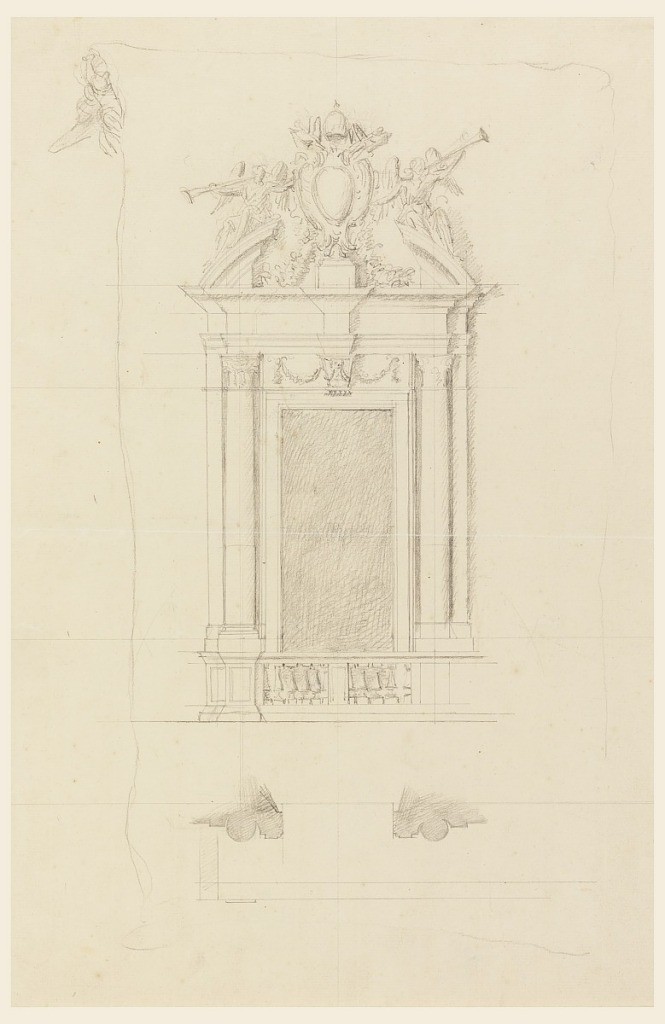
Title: Design for a Doorcase for the Center of a Façade in the Main Floor
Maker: Filippo Marchionni, Italian, 1732–1805
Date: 1740–50
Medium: Graphite on laid paper
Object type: Drawing
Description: Vertical rectangle. The right side is not entirely finished. At the bottom are the pedestals of the pilaster strips and the embedded columns that support the pediment and a balustrade. The overdoor shows a decorated bracket between festoons with broken pediment. A papal escutcheon stands in the center with hanging garlands. Genii, blowing trumpets, sit upon the corners. At bottom, section of the floor frame; outlines of a sheet of paper, held by a flying figure.